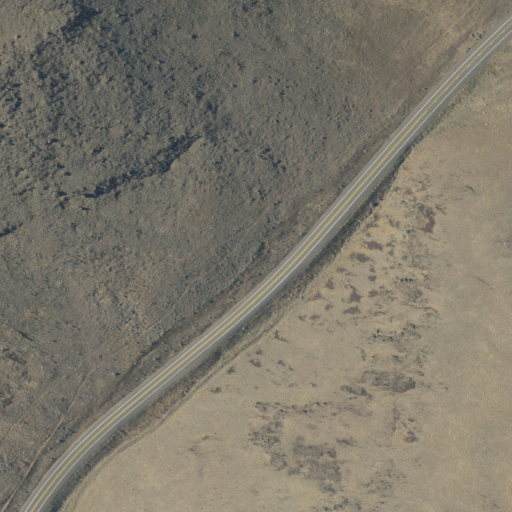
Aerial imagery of gap in Oregon named Baker Pass containing grassland, medium intensity development, low intensity development, and open development